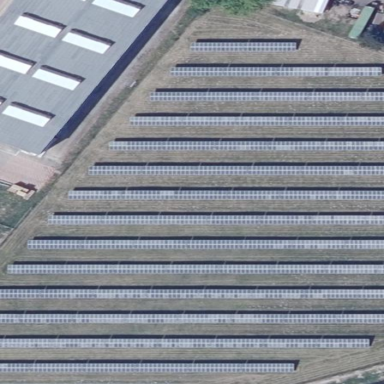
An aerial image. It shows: Solar power generator fenced in by barrier. The generator is solar photovoltaic panel.